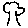
Label: tree